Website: home-depot
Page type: review-order
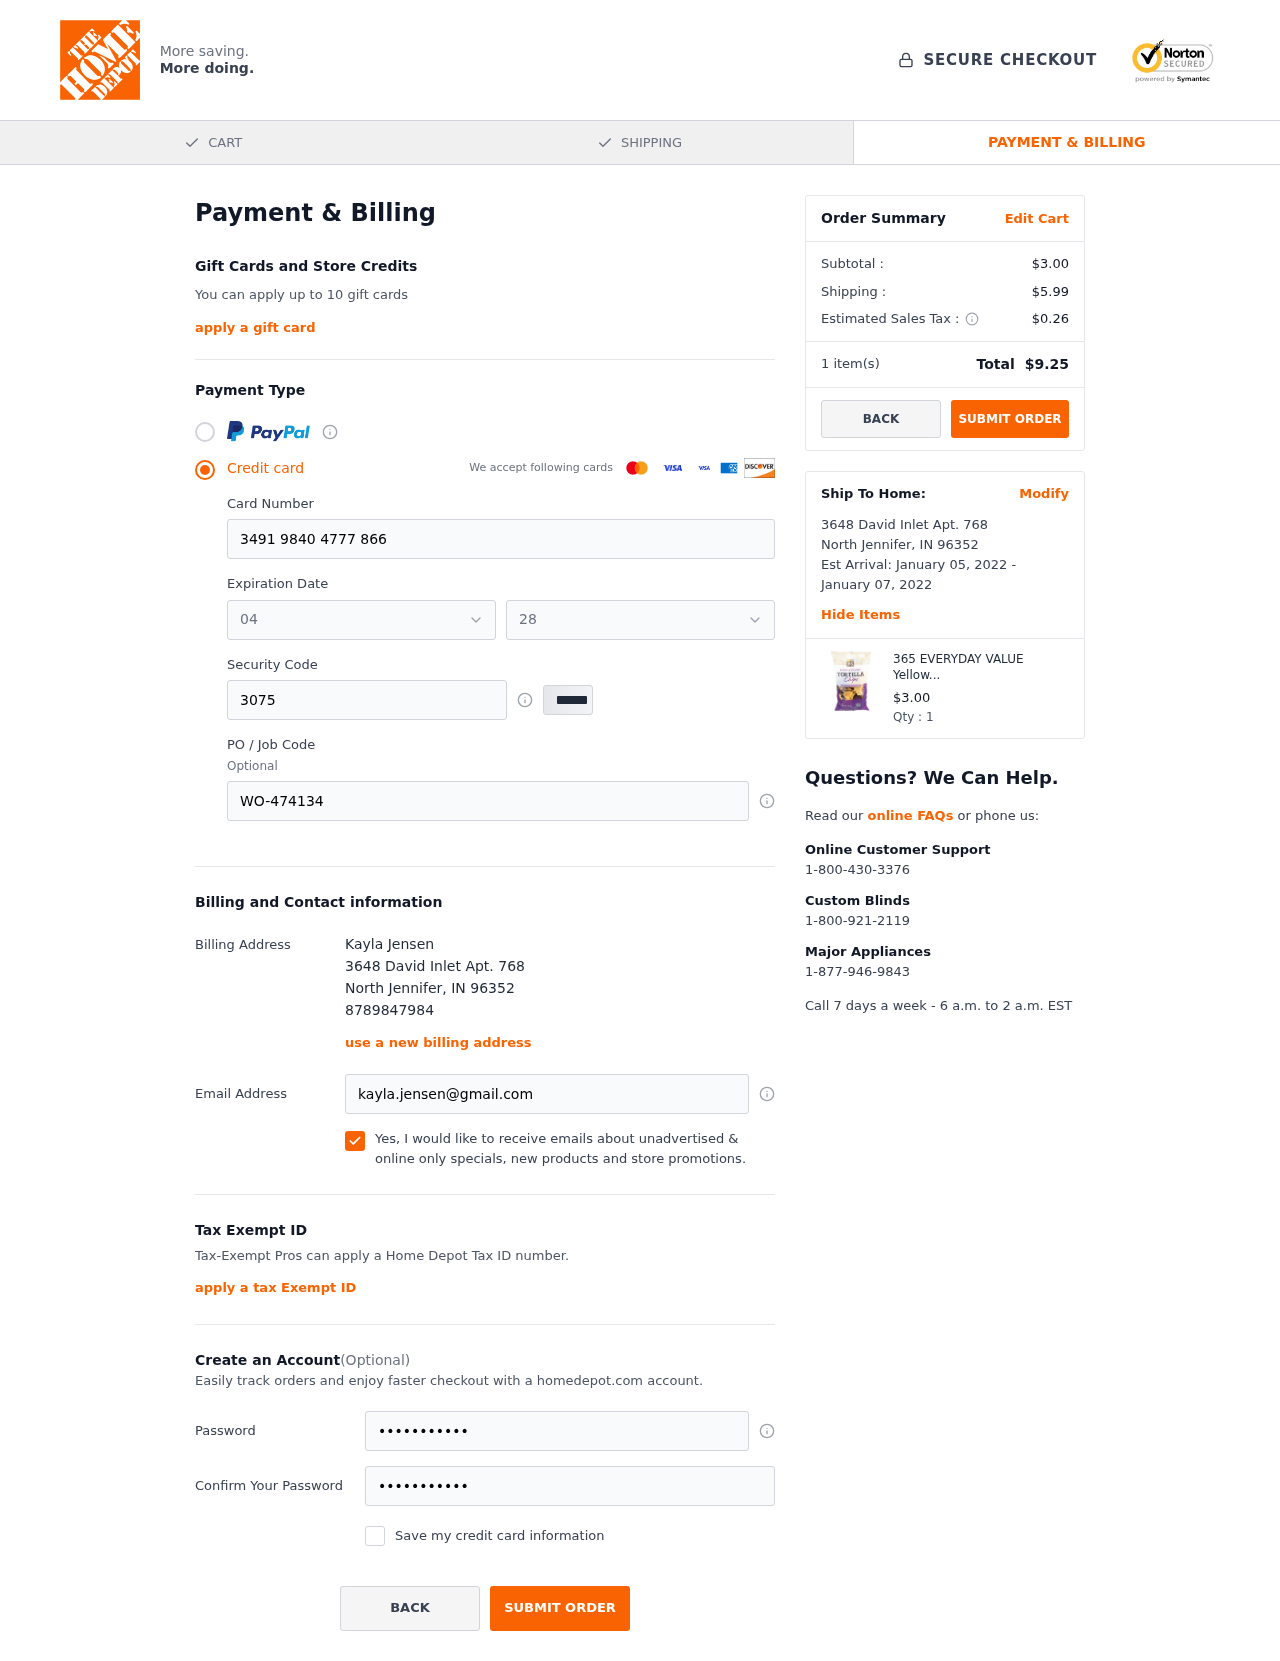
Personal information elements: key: PII_CARD_EXPIRY_MONTH
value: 04
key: PII_CARD_EXPIRY_YEAR
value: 28
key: PII_CITY
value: North Jennifer
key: PII_FULLNAME
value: Kayla Jensen
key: PII_PHONE
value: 8789847984
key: PII_POSTCODE
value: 96352
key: PII_STATE_ABBR
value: IN
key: PII_STREET
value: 3648 David Inlet Apt. 768
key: PII_CARD_NUMBER
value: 3491 9840 4777 866
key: PII_CARD_CVV
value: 3075
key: PII_JOB_CODE
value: WO-474134
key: PII_EMAIL
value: kayla.jensen@gmail.com
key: PII_STREET2
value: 3648 David Inlet Apt. 768
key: PII_POSTCODE2
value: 96352
Product elements: key: PRODUCT1_NAME
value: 365 EVERYDAY VALUE Yellow And Blue Corn Tortilla Chips, 16 OZ
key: PRODUCT1_PRICE
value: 3
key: PRODUCT1_QUANTITY
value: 1
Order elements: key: ORDER_SUBTOTAL
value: $3.00
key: ORDER_SHIPPING_COST
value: $5.99
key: ORDER_TAX
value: $0.26
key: ORDER_NUM_ITEMS
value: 1
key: ORDER_TOTAL
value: $9.25
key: ORDER_SHIPPING_DATE
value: January 05, 2022
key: ORDER_DELIVERY_DATE
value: January 07, 2022